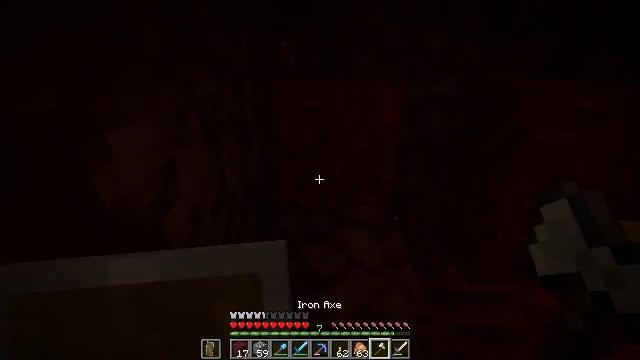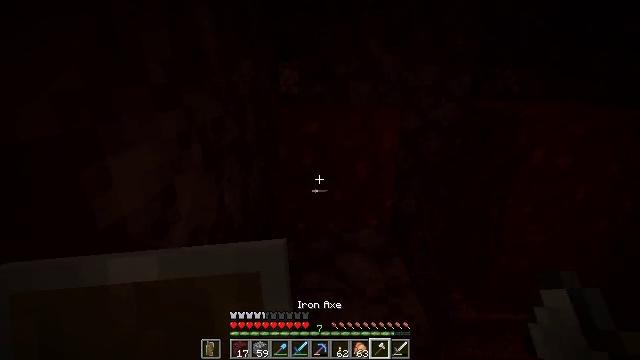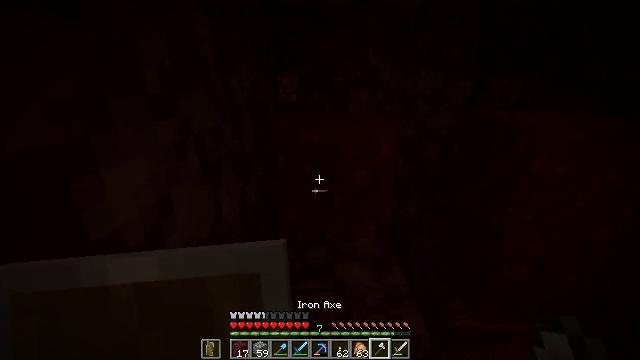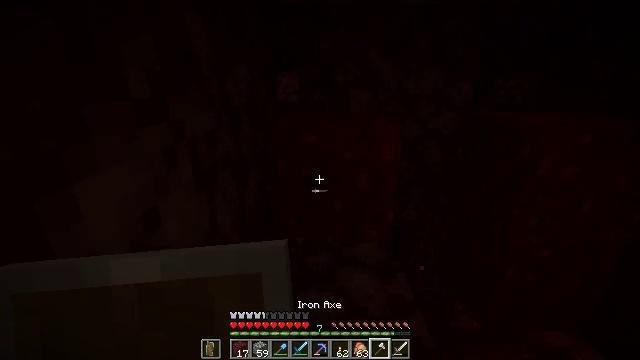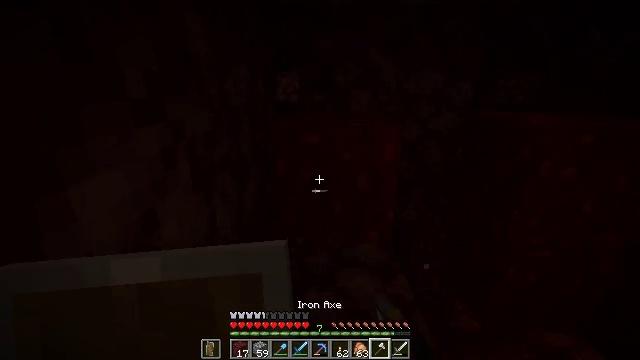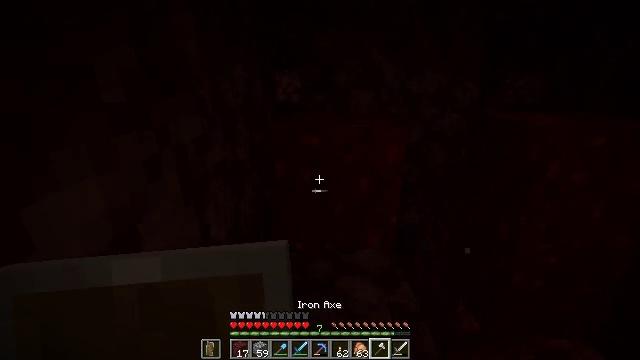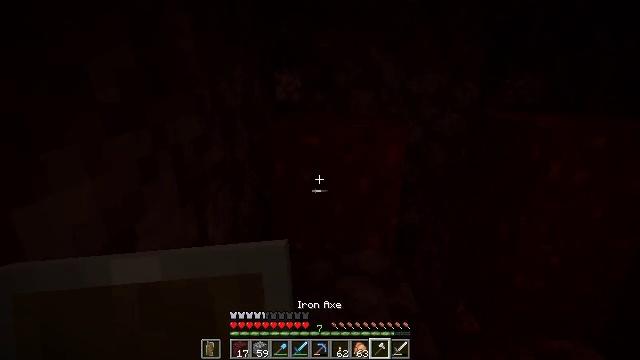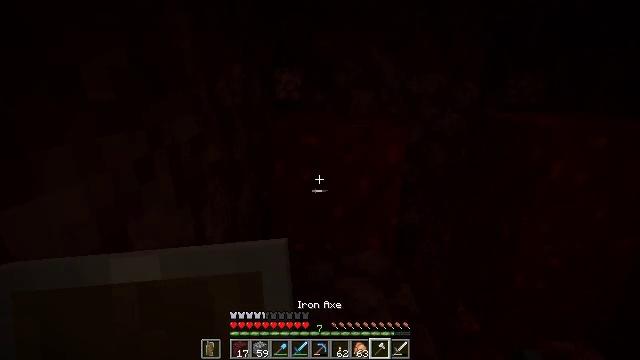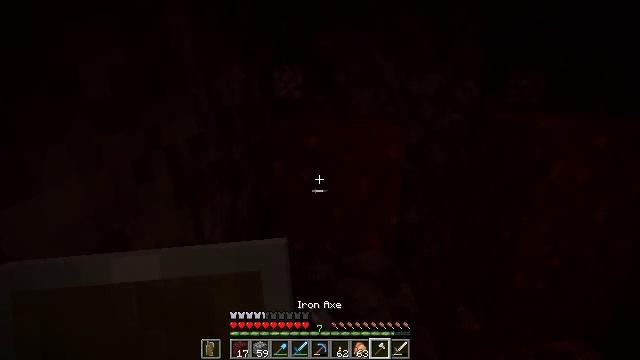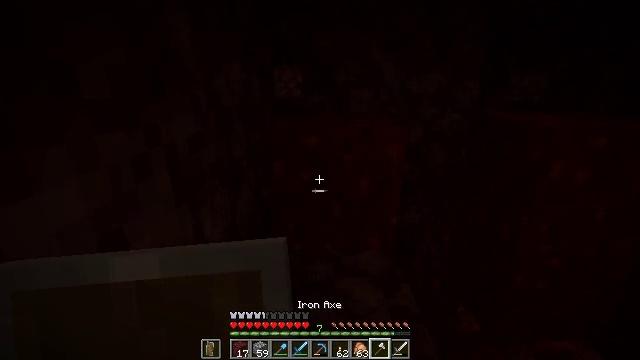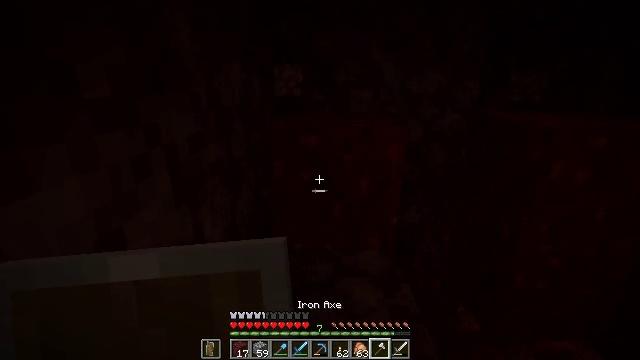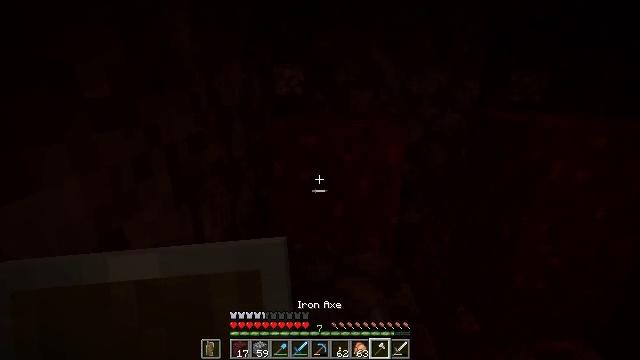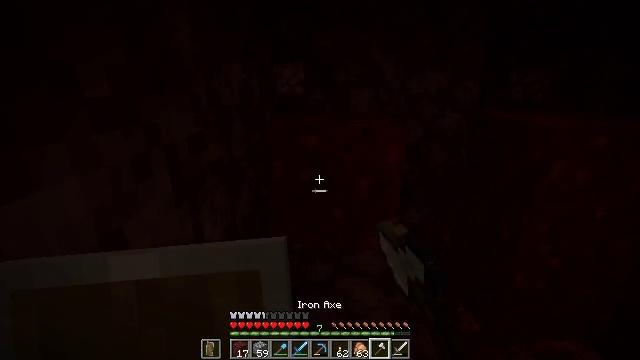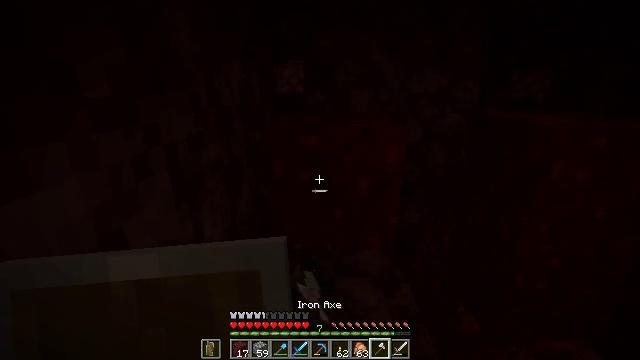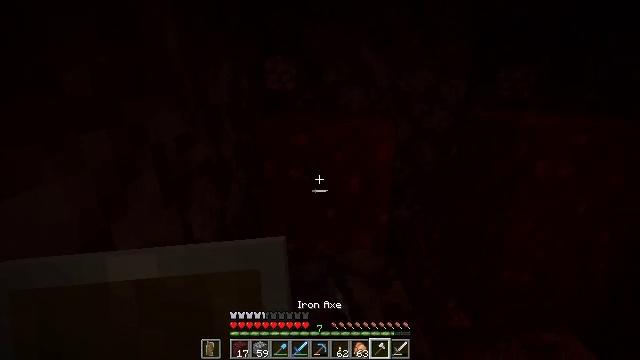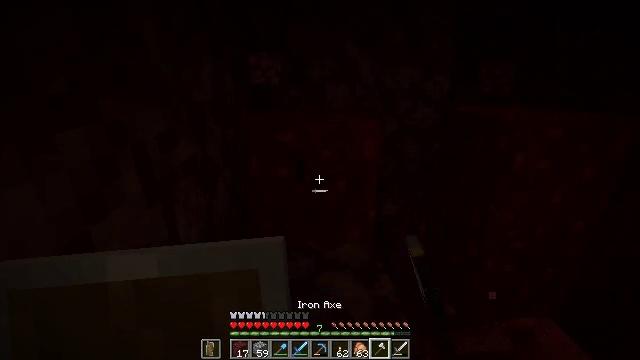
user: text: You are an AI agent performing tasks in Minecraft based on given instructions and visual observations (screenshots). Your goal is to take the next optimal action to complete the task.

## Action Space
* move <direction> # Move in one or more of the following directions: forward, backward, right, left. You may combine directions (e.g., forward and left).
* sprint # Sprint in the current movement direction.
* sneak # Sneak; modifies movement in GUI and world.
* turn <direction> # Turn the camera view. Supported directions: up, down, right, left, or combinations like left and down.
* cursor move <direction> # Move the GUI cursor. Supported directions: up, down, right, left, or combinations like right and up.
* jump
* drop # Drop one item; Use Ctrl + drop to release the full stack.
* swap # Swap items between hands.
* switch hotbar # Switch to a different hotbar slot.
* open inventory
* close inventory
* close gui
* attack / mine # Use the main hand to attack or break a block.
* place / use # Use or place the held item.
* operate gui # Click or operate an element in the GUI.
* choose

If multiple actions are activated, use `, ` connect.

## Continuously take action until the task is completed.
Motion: motion action
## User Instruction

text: Mine the nether wart block in the Nether.
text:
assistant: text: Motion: sneak, turn up
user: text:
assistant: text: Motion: move forward, sneak, turn up
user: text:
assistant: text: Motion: move forward, sneak, attack / mine
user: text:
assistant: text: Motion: move forward, sneak, attack / mine
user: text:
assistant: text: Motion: sneak, attack / mine
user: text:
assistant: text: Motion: sneak, attack / mine
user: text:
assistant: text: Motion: sneak, attack / mine
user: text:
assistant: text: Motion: sneak, attack / mine
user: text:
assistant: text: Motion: sneak, attack / mine
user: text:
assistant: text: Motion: sneak, attack / mine
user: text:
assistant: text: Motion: sneak, attack / mine
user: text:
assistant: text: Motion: sneak, attack / mine
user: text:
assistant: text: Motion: sneak, attack / mine
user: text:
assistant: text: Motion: sneak, turn right, attack / mine
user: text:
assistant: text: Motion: sneak, turn right, attack / mine
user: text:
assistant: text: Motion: sneak, turn right, attack / mine
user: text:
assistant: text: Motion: sneak, attack / mine
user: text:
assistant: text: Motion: sneak, attack / mine
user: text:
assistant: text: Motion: sneak, attack / mine
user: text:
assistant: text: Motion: sneak, attack / mine
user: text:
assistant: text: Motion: sneak, attack / mine
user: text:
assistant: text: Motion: sneak, attack / mine
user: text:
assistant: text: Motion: sneak, attack / mine
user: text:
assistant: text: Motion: sneak, turn left, attack / mine
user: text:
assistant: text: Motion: sneak, turn left, attack / mine
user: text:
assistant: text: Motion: sneak, attack / mine
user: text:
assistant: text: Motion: sneak, attack / mine
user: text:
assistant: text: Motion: sneak, attack / mine
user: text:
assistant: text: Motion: sneak, attack / mine
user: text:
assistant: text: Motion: sneak, attack / mine